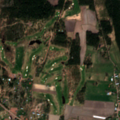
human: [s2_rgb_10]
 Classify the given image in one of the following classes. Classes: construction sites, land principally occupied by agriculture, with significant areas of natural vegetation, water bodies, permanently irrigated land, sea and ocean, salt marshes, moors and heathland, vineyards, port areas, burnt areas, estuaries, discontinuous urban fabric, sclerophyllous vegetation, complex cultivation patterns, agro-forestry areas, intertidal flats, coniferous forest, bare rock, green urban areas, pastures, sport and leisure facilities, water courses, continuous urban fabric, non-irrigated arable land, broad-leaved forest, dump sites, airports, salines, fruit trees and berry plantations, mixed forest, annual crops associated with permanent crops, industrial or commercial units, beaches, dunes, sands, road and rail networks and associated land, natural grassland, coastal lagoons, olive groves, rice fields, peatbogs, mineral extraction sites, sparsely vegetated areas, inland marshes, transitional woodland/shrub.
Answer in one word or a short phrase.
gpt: discontinuous urban fabric, sport and leisure facilities, land principally occupied by agriculture, with significant areas of natural vegetation, coniferous forest